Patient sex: F
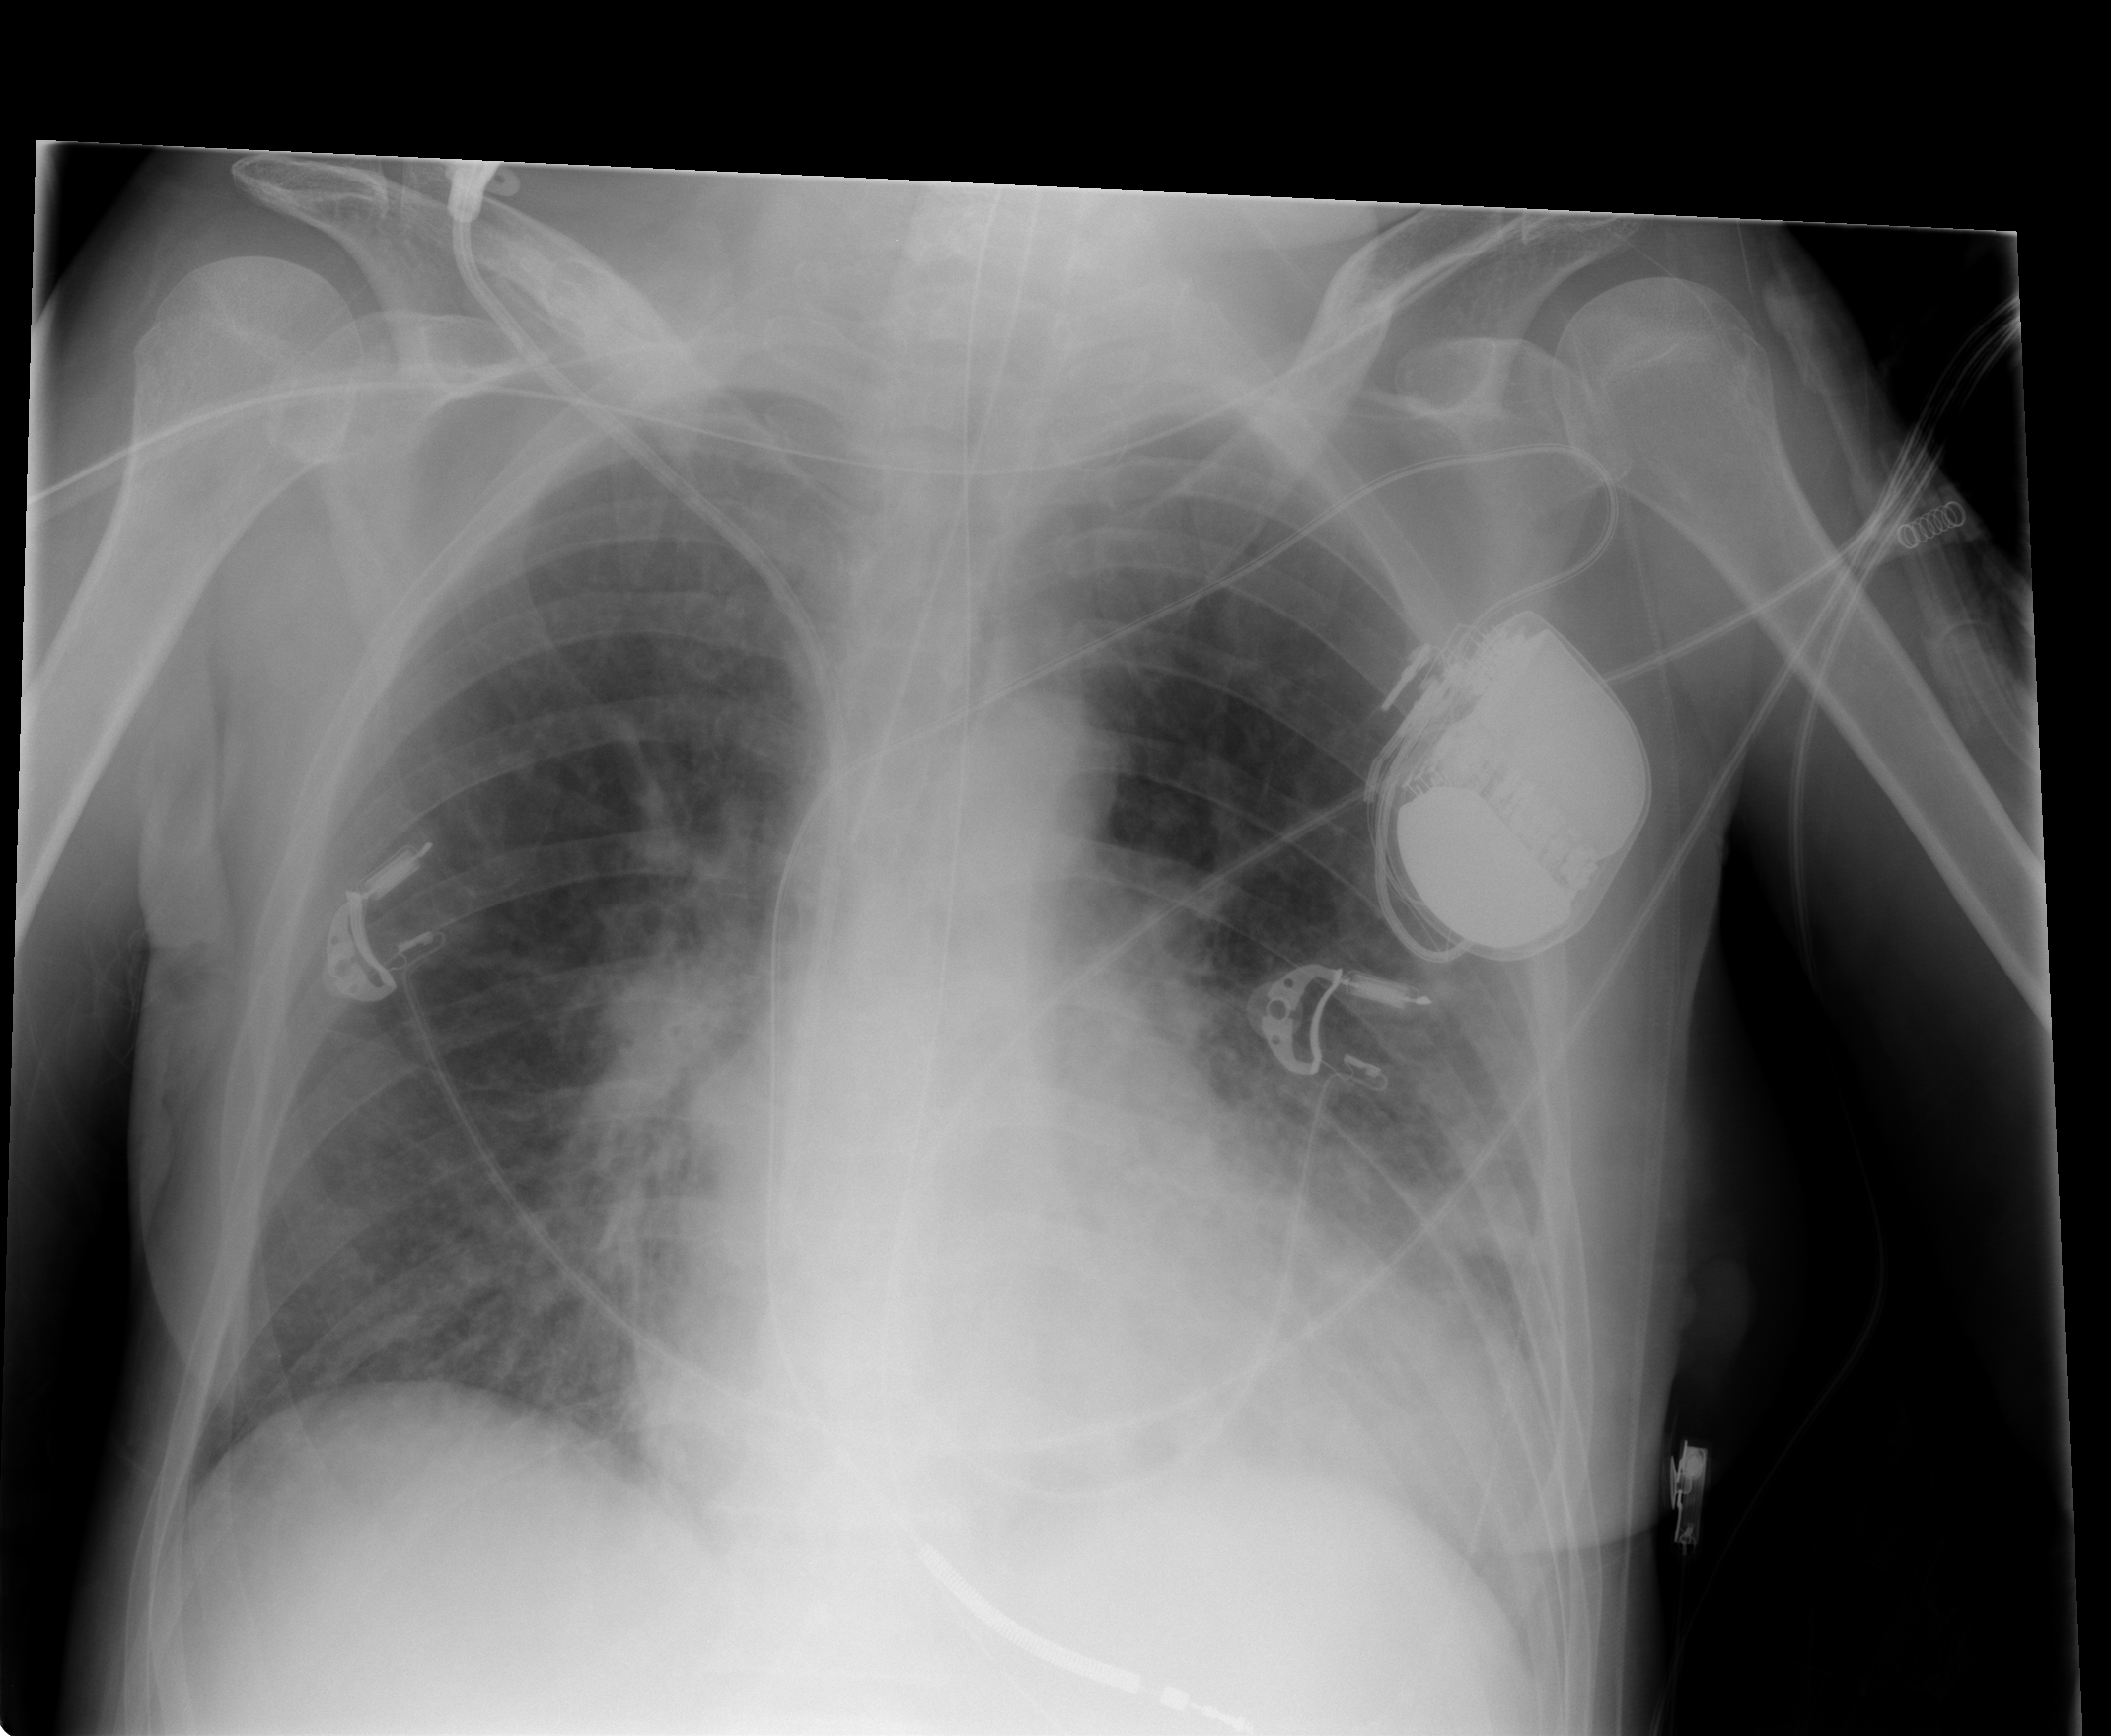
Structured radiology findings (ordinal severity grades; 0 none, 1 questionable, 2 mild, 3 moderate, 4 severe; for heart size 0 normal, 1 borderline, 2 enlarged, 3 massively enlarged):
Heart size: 2
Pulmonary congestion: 2
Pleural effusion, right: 0
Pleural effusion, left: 2
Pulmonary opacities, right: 0
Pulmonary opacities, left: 0
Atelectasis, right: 0
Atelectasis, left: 0